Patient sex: M
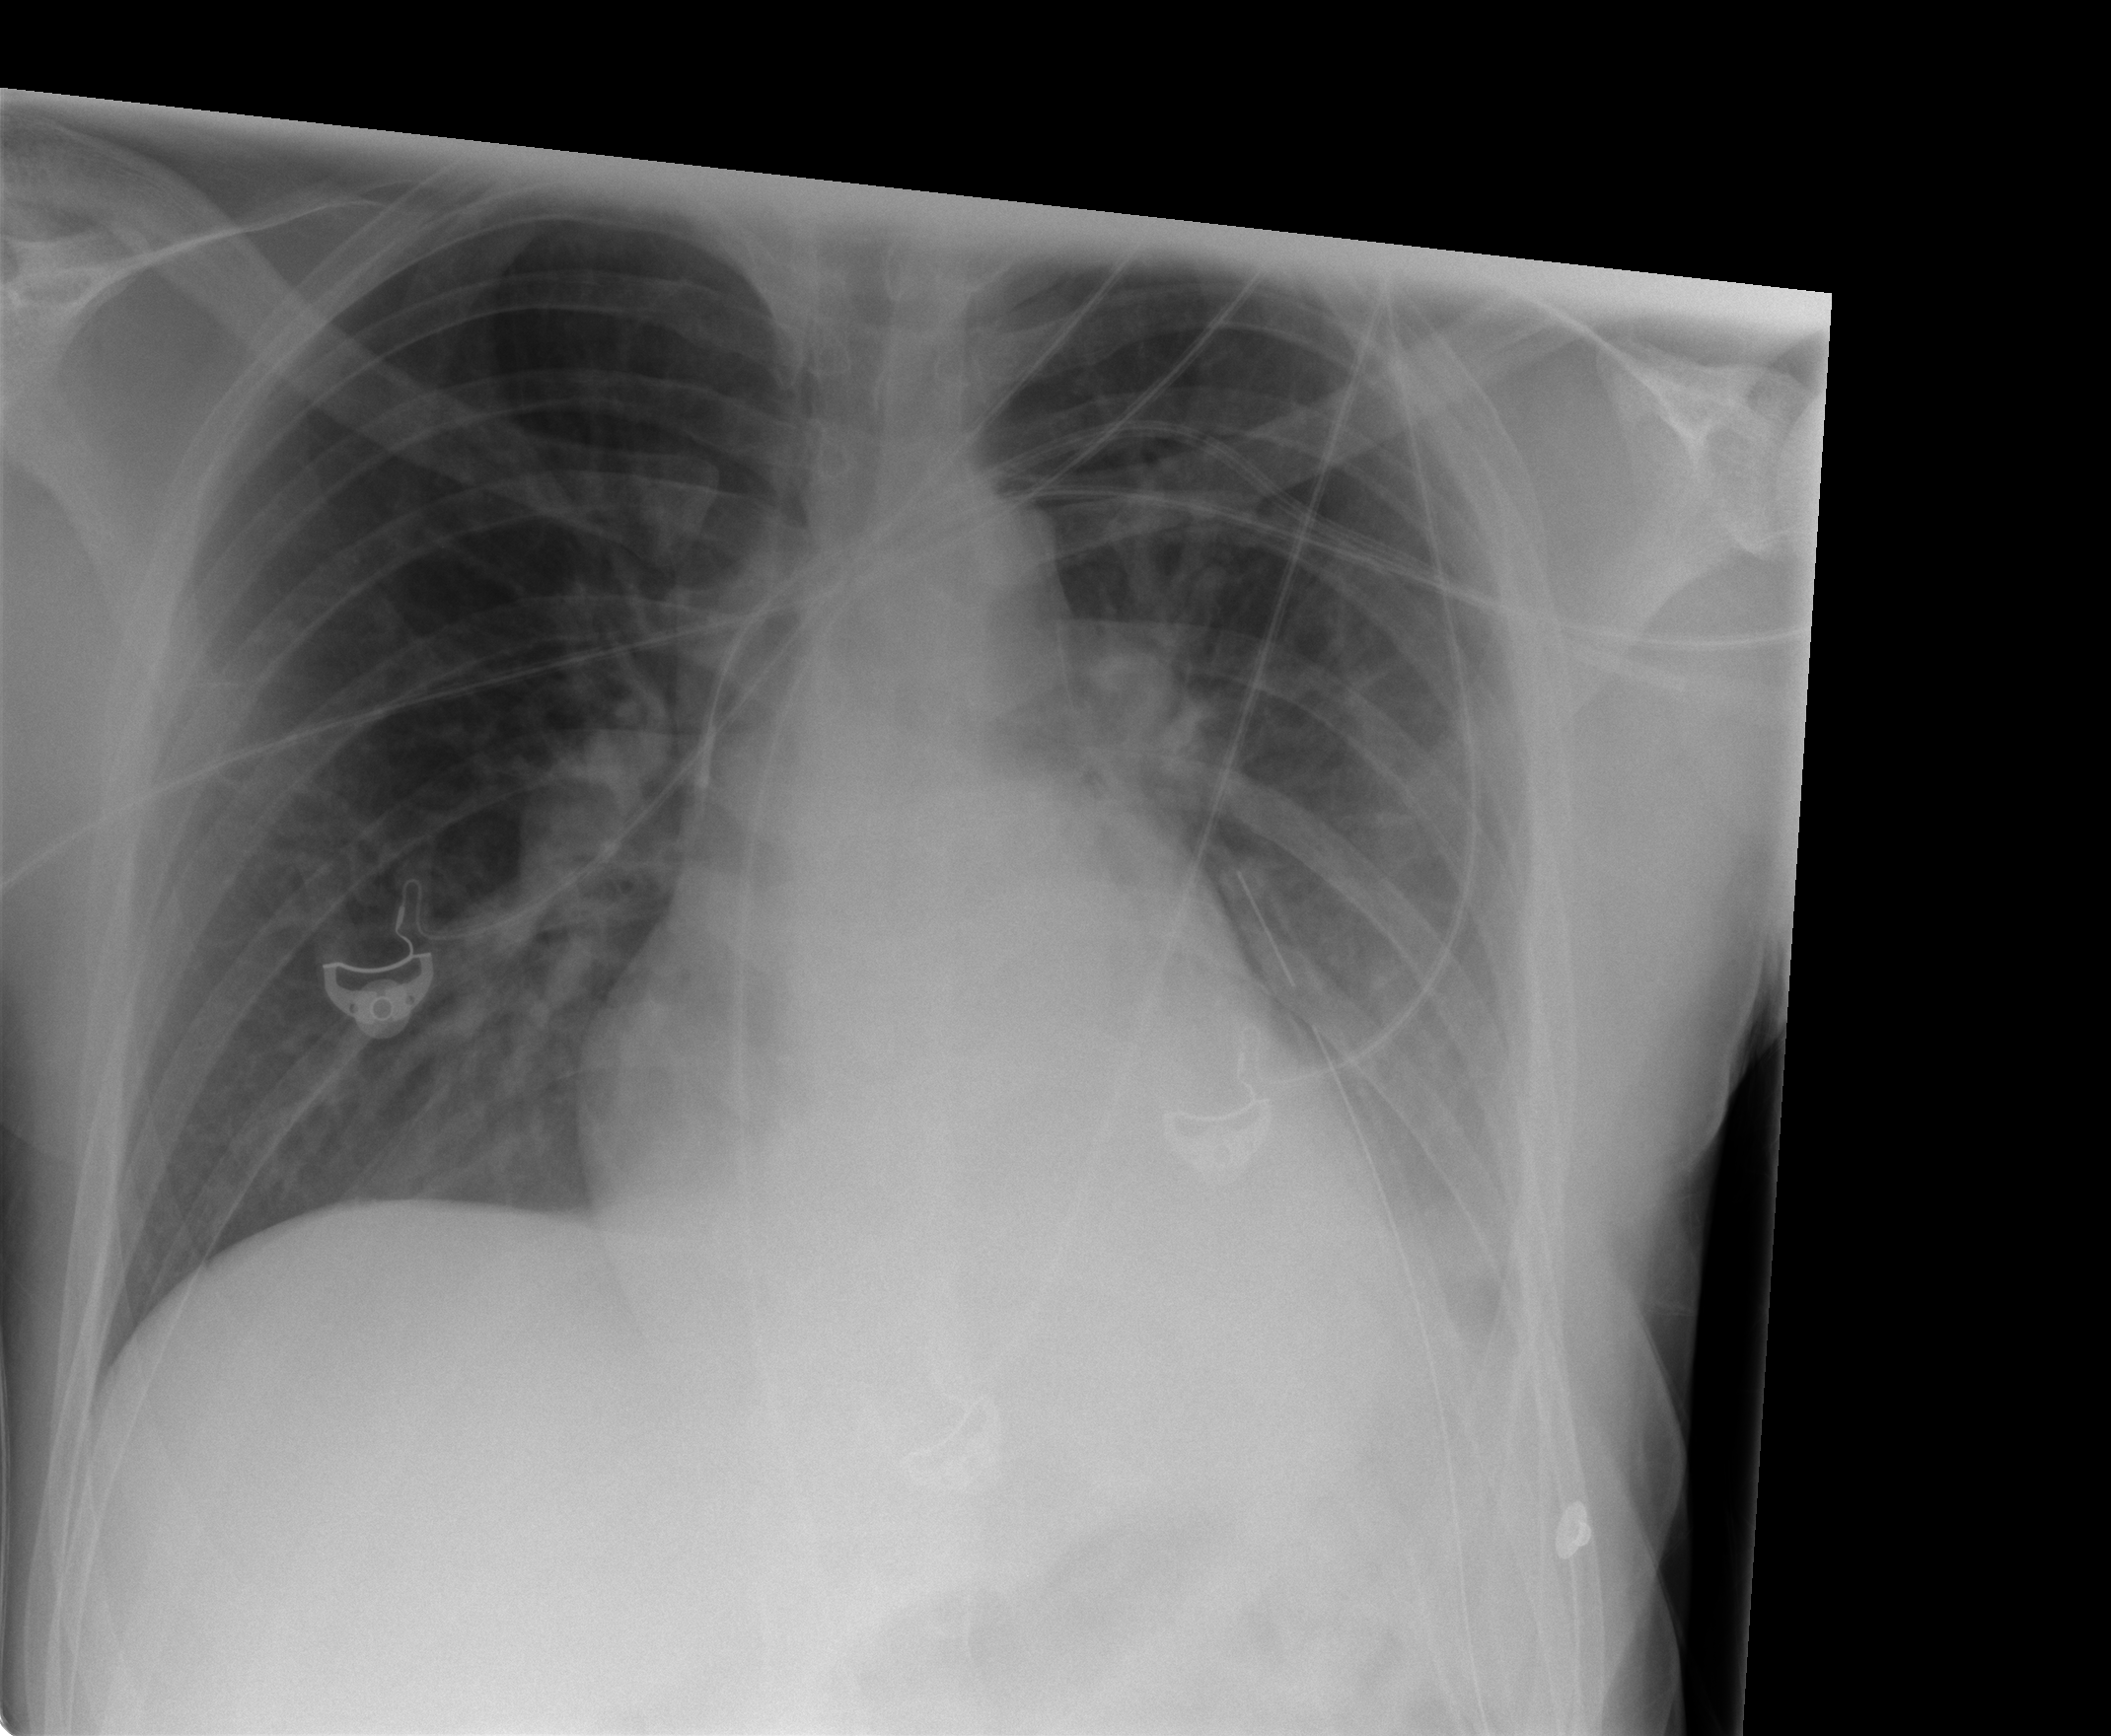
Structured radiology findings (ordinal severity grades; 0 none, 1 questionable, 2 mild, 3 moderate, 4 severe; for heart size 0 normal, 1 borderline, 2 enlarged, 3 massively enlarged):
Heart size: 1
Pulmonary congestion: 0
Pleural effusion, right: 0
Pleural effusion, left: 2
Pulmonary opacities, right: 1
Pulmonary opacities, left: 0
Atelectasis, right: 0
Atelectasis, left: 2